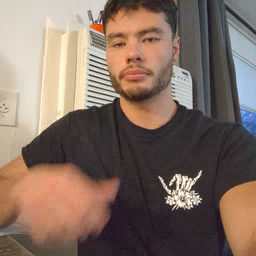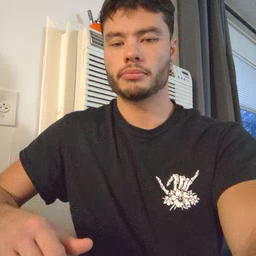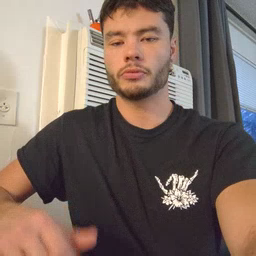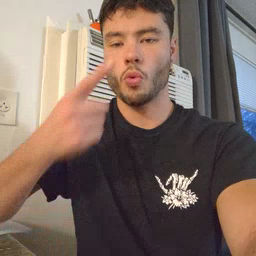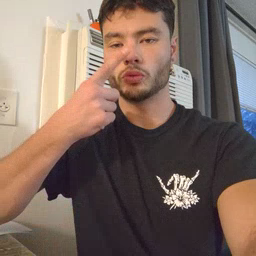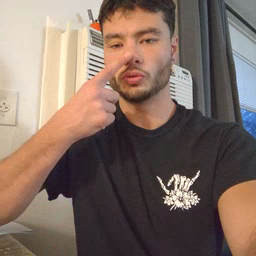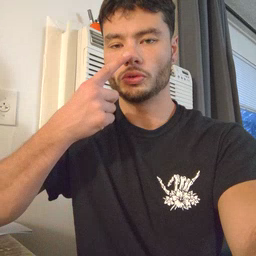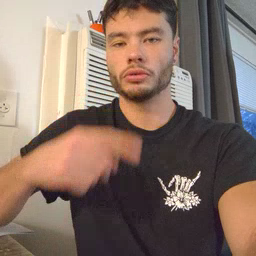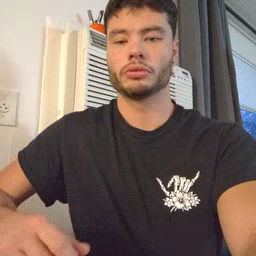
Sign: nose